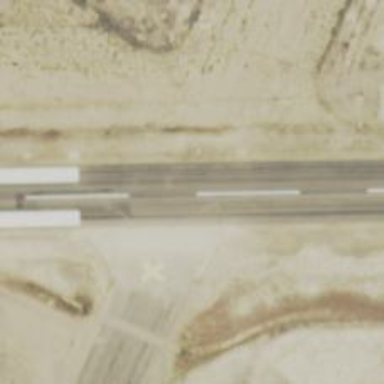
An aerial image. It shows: Image of taxiway at airport.